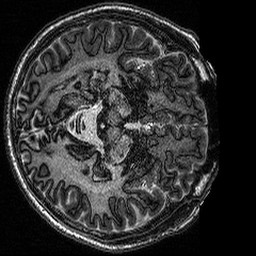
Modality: MP2RAGE
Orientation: axial
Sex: male
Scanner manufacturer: siemens
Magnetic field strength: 3 T
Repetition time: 5 s
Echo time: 0.00292 s